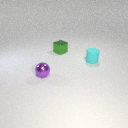
small cyan rubber cylinder to the right of small green metal cube